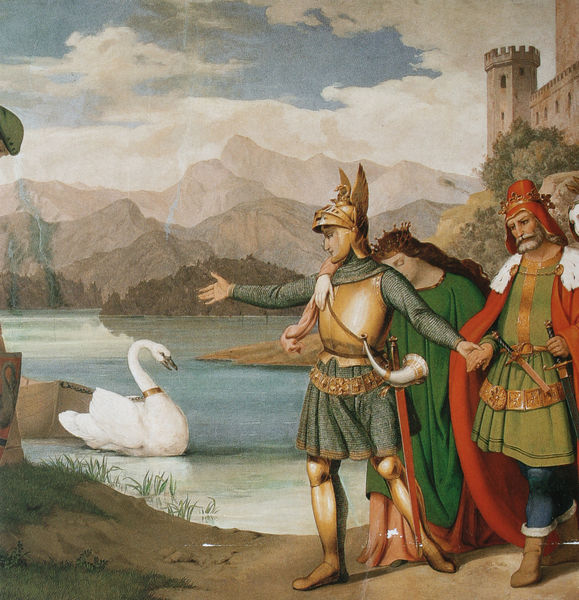
Titel: Lohengrins Abreise mit dem Schwan
Künstler: Michael Neher
Standort: Hohenschwangau
Institution: Schloss Hohenschwangau, Schwanenrittersaal
Schlagwörter: baum, berg, blau, flügel, hand, held, himmel, mann, umhang, vogel, wasser, wolken, bäume, fluss, grün, himmerl, landschaft, menschen, sand, see, teich, ufer, braun, frau, grau, haar, hut, kleid, männer, weiss, dame, gras, rot, schloss, wolke, malerei, rock, bart, band, hermelin, messer, silber, horn, bach, erde, gewässer, boden, insel, gewand, gold, haare, mantel, krone, prinzessin, traurig, wald, wasserfall, boot, kahn, schwanz, schiff, strand, ente, schwan, schuhe, berge, gebirge, kette, romantik, kaiser, könig, soldaten, schoner, nazarener, grass, zinnen, schild, panzer, burg, abschied, wagner, schwert, degen, helm, stiefel, herrscher, ritter, rüstung, jüngling, schlaff, dolch, prinz, historismus, nibelungen, königin, hermes, geflügelter helm, führen, kronen, bot, roter umhang, kettenhemd, leda, niebelungen, zeigend, lohengrin, seee, schliss, elsa, traier, zinnengranz, schwanenritter, entraurig